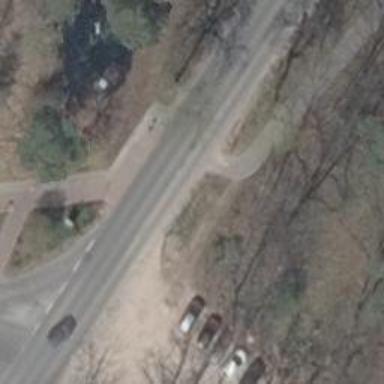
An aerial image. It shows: Road with "give way" sign.